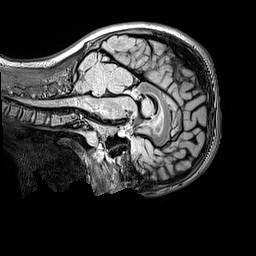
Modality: FLAIR
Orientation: sagittal
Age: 10
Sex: female
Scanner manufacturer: siemens
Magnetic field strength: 3 T
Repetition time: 5 s
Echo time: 0.388 s